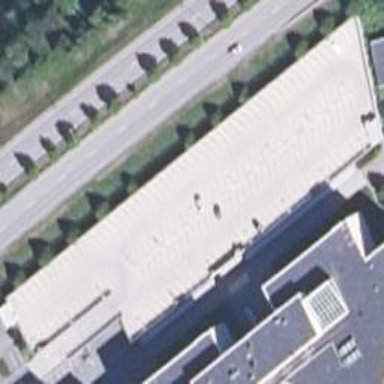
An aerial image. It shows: Multi-storey parking building.